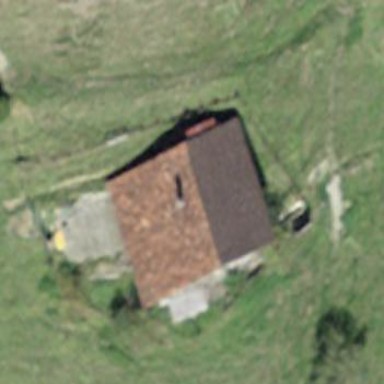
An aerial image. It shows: Farm building.